Interaction volume radius: 5 \u00c5
Interaction volume height: 15 \u00c5
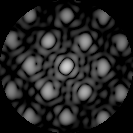
Disorder parameter: 0.1611